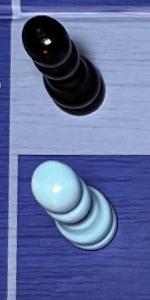
Label: Pawn_White